Question: I'm designing a db and find a situation where im not sure what to do, so first of all lets ilustrate part of the ER diagram with an image:

As you can see, i have the following:
- - - - -
I think the way to go is for each subtype, to inherit the PK from Data entity, since with only TimeStamp + ID_Device cant distinguish if a row is from DataType1 or DataTypeX. That means that the supertype Data entity, doesnt become a table.
In the other hand, if i should create a table for the Data supertype, i can add a field "type" in the specialization relationship in order to uniquely identify each data row.
?How should i proceed in this case?
Since i think both options are correct, which one offers more benefits and why?
Any improvement or suggestion is allowed! :D
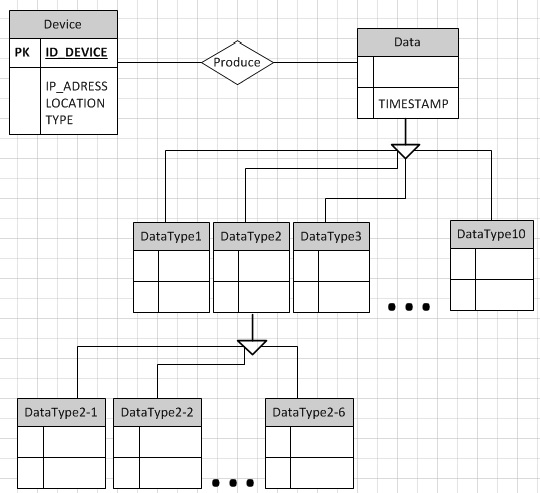
Answer: Well, as no one else give an answer and im already doing the implementation, im going to answer my own question with what i finally did.
The reason i did that way was because of the type of querys the user is going to do. 95% of the time, the queries will be done to 1 device and to 1 specific datatype, so it doesnt really make sense to have a Data table which include references to the WHOLE amount of rows on each datatype.
In that case, if im asked to show all the values of DATATYPE3 generated by DEVICE 1, i should first query the general DATA table (which contains references to all other DATATYPES even i know i dont need them), and after this, i should query the DATATYPE3 table to actually recover the desired values (since the DATA table dont have values). I think this highly inneficient.
Hope this helps someone! :)